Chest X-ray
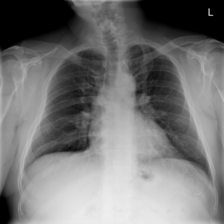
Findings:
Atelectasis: negative
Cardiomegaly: negative
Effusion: negative
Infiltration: negative
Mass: negative
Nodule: negative
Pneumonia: negative
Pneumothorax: negative
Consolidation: negative
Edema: negative
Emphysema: negative
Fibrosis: negative
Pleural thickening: negative
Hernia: negative